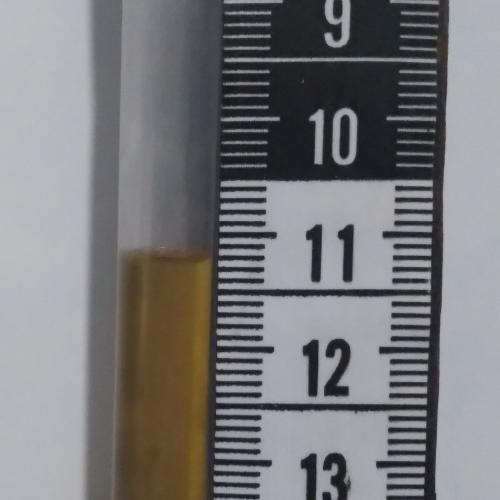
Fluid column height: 11.2 cm